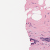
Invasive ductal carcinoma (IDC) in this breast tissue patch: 0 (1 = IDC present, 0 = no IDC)